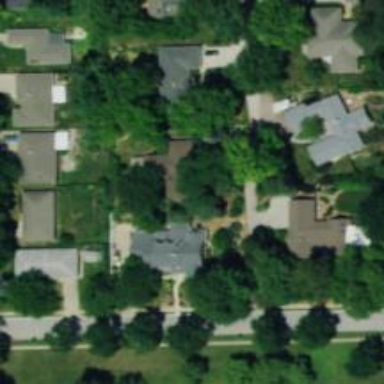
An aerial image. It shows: Living street.